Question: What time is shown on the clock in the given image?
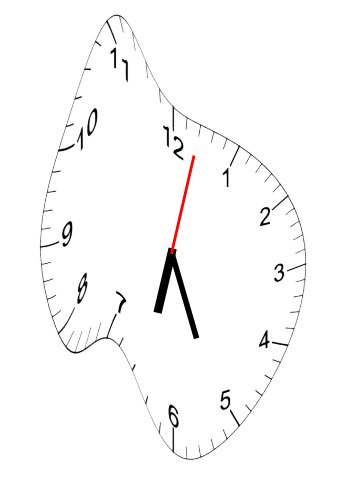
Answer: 06:26:02